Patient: sex F, age 27
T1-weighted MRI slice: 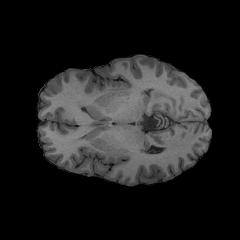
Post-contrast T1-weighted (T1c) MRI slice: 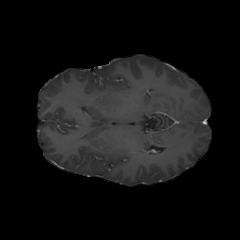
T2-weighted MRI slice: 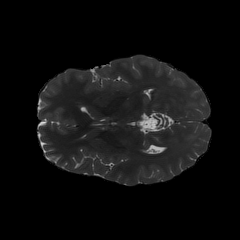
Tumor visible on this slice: no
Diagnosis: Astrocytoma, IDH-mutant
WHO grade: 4